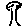
Label: tree